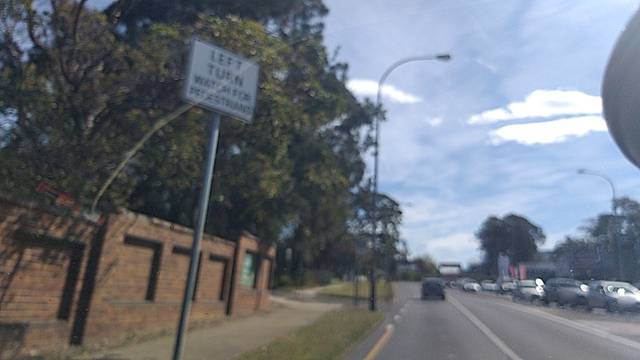
Region: Australia
Coordinates: -33.817, 151.109